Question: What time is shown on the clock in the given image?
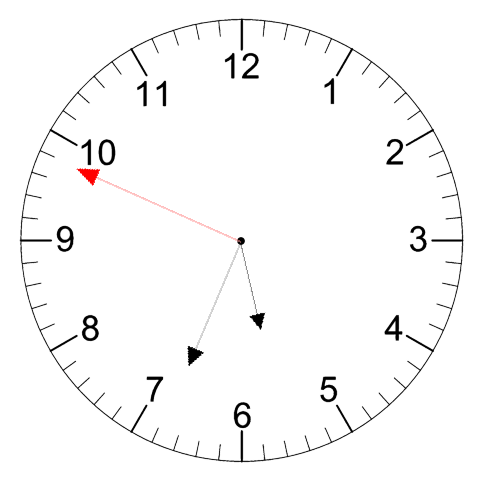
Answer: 05:33:49